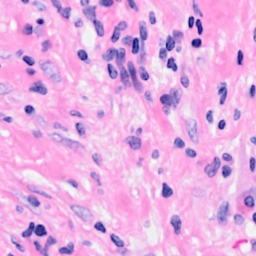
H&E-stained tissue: Breast